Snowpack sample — Buffalo Mountain, Silverthorne, Colorado, USA (1/25/25, 10:11 AM MST)
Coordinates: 39.6222, -106.1139
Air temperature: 22 °F
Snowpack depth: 110 cm
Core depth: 30 cm
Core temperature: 42.8 °F
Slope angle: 12°, slope face: 102°
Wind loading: high
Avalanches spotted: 0
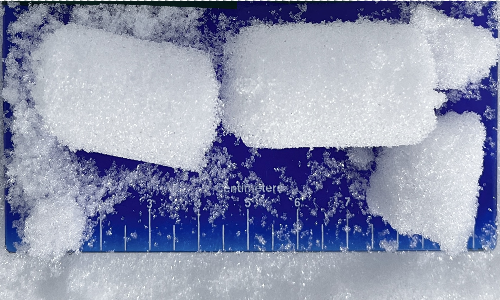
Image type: core
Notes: No avalanches nearby, collected on the outskirts of a fire break 15 meters from the treeline, on way to Buffalo and Red Mountain